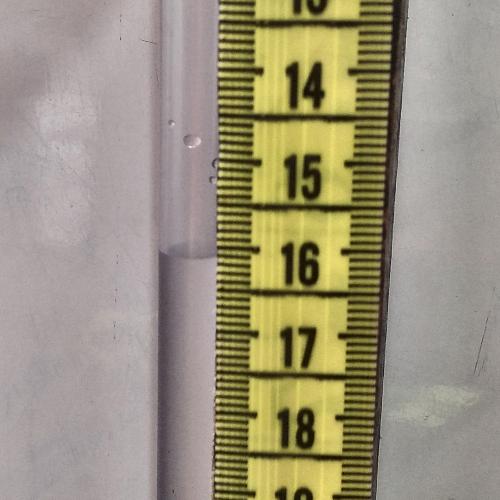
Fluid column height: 16.1 cm